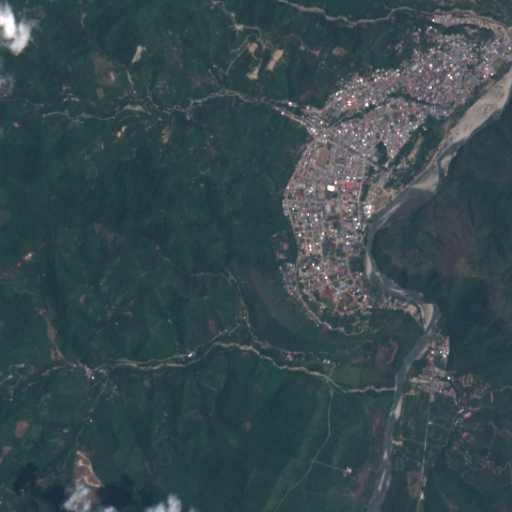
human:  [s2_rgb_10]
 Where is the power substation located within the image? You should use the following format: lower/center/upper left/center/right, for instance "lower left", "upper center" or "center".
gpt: The power substation is located in the lower right of the image.
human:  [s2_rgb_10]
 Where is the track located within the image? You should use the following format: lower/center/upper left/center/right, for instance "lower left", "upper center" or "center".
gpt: The track is located in the upper center of the image.
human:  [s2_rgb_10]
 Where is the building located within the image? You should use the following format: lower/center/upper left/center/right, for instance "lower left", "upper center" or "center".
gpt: There is no building in the image.